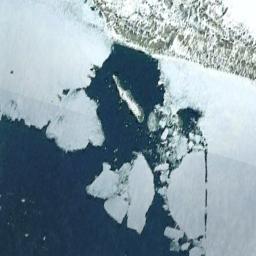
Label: sea_ice